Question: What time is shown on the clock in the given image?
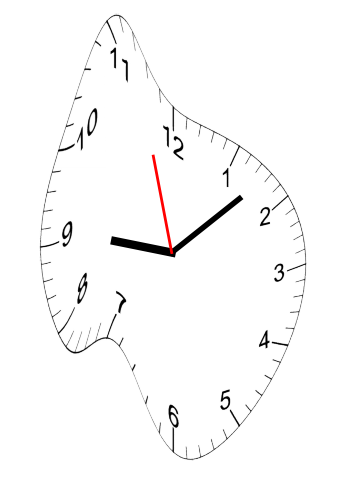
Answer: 09:07:57